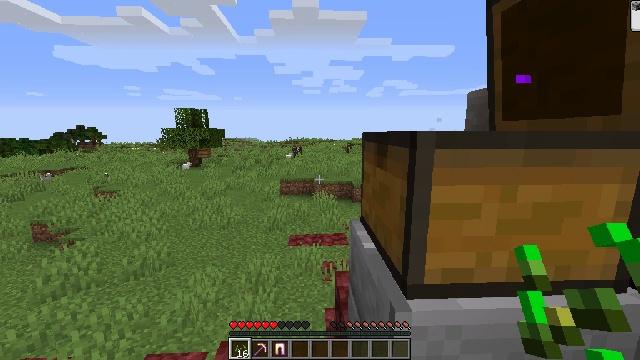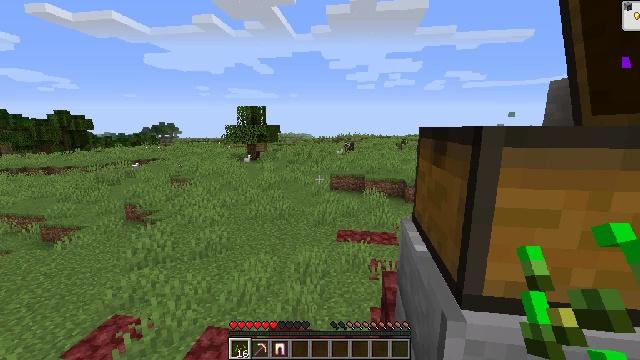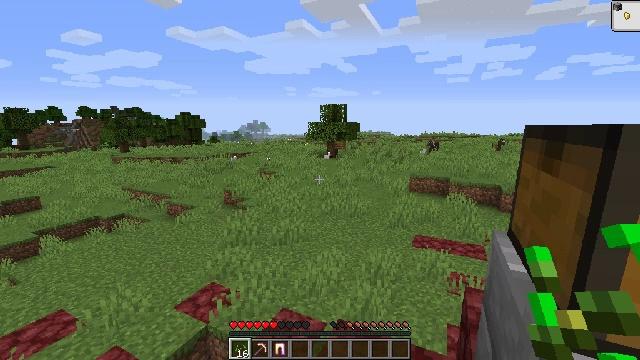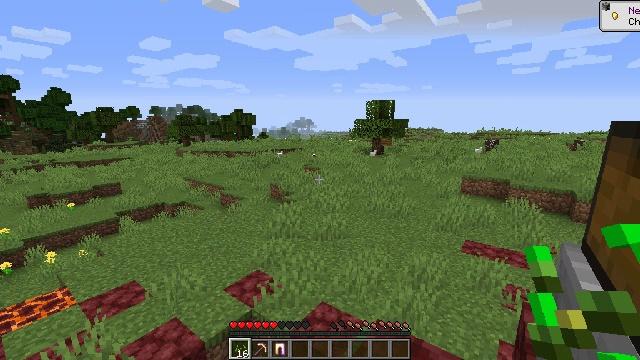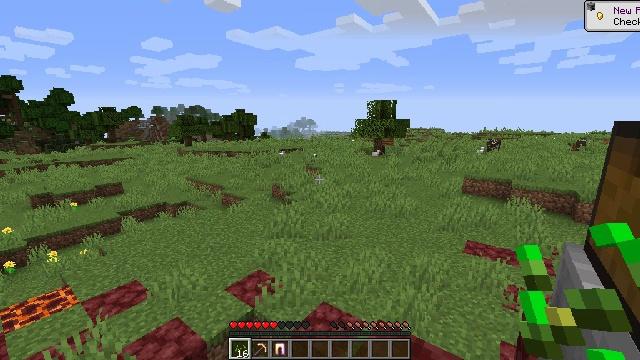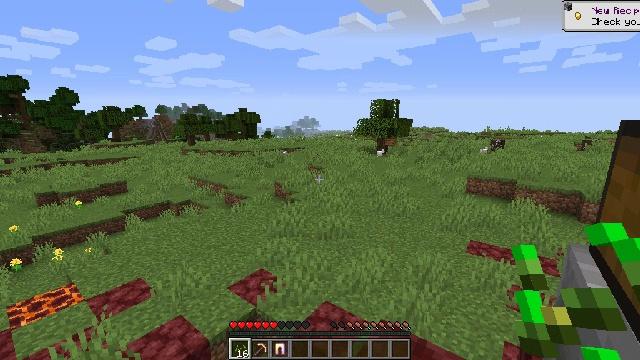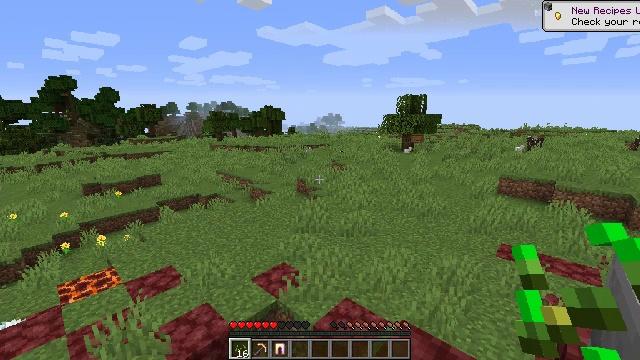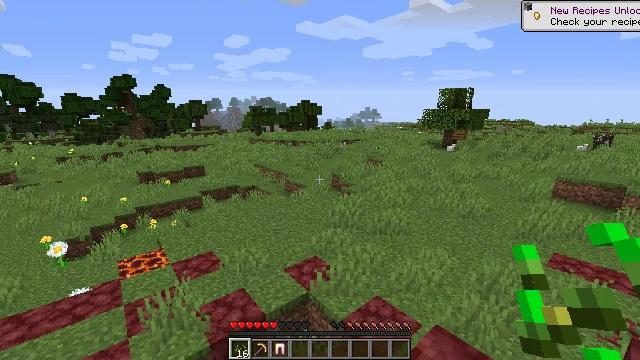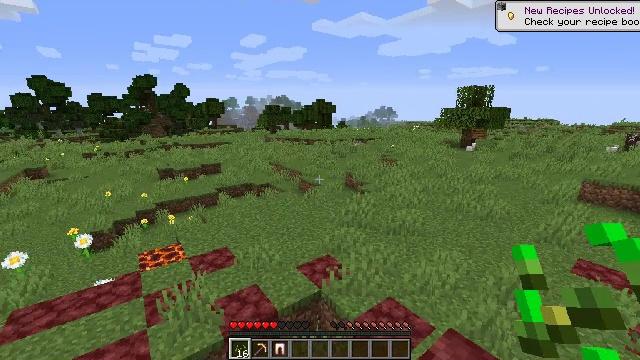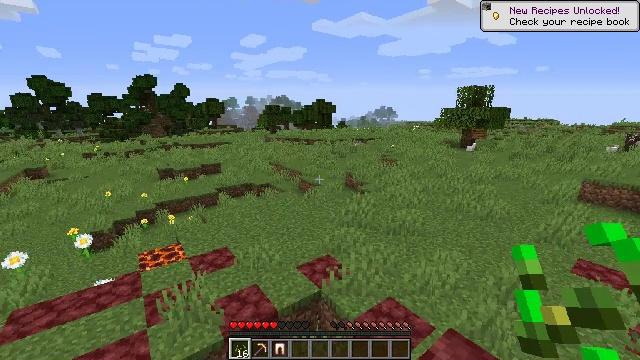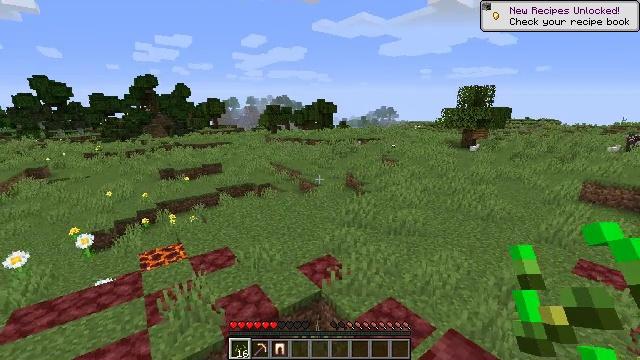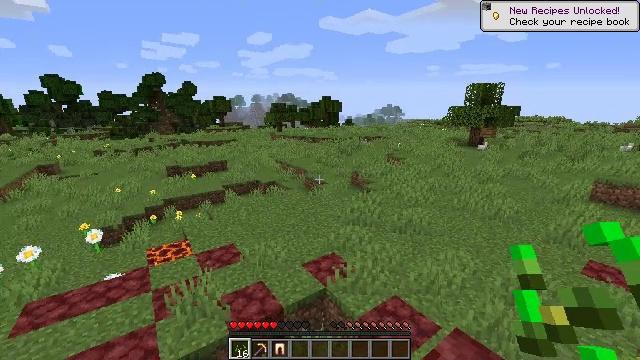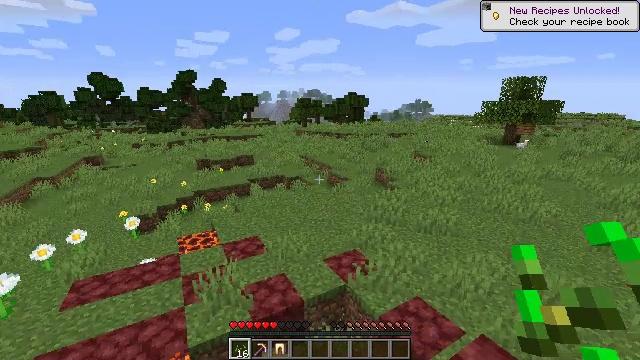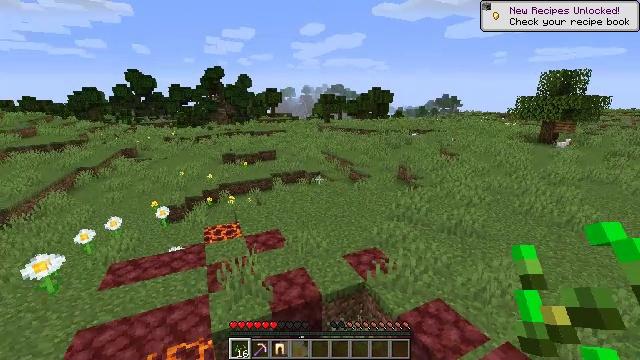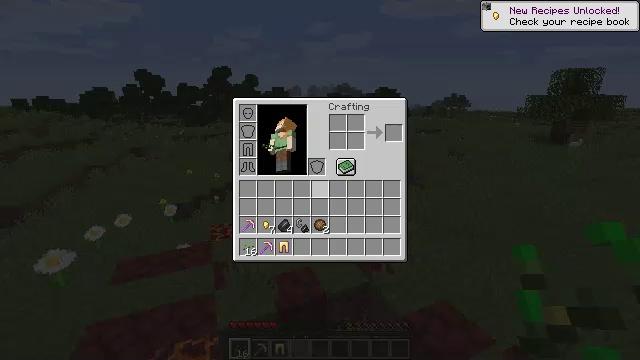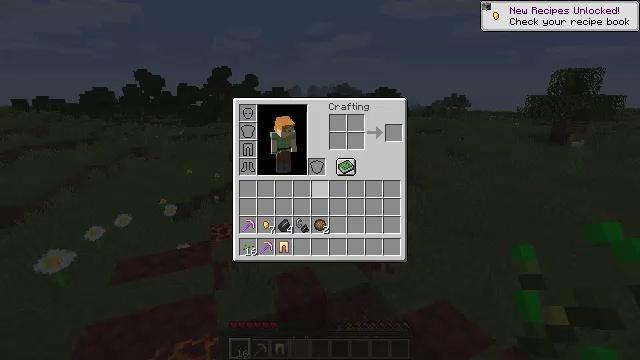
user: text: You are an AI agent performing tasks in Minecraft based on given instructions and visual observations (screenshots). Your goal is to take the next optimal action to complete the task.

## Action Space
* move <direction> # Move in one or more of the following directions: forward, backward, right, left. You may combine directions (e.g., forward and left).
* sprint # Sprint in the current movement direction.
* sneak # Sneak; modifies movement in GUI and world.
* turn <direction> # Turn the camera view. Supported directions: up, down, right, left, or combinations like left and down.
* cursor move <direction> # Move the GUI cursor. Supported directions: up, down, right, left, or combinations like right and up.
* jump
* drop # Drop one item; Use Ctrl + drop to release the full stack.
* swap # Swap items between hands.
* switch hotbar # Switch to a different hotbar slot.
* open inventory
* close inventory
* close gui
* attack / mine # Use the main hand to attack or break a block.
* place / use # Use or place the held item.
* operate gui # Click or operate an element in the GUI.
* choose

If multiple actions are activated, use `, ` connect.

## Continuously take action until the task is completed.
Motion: motion action
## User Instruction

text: Gather grass block for landscaping.
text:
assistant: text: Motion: turn left
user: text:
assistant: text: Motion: turn left
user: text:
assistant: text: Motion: turn left
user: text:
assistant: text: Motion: no_op
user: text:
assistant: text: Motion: no_op
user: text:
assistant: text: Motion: turn left
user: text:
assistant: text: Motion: turn left and down
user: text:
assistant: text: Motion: turn left
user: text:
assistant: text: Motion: no_op
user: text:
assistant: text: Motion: no_op
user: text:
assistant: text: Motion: turn left
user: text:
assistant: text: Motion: turn left
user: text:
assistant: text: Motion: turn left
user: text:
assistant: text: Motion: turn left, close inventory
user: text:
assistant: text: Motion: close inventory
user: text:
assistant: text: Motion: close inventory
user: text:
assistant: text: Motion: close inventory
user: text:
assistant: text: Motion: turn right and down
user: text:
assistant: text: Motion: turn right and down
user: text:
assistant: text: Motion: no_op
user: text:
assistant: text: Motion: no_op
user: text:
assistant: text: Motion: turn left
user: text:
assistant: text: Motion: turn left and down
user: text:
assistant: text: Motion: turn left
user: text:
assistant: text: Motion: no_op
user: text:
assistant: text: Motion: turn left and down
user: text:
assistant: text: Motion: no_op
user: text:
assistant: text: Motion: no_op
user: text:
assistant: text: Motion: turn left and down
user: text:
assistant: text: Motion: no_op